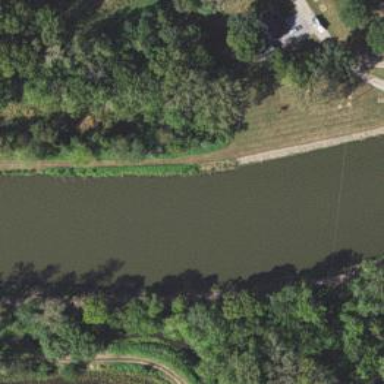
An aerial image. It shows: Canal.